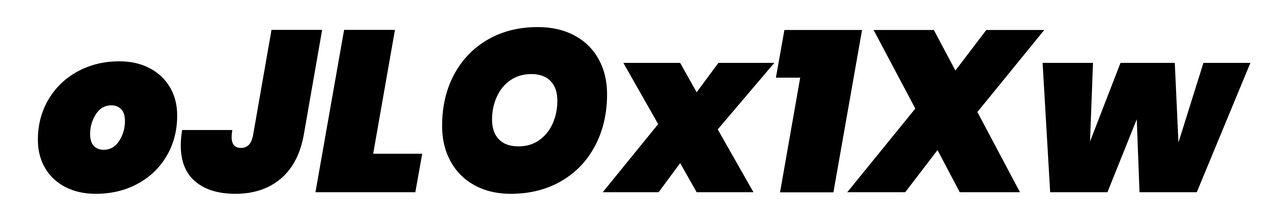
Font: Poppins-BlackItalic